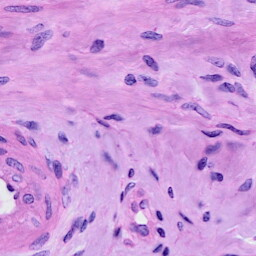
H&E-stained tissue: Cervix